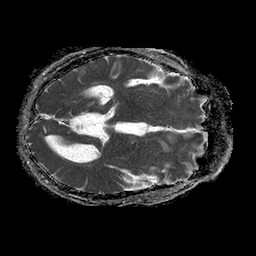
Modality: ADC
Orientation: axial
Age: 65
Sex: male
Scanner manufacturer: philips
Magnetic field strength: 1.5 T
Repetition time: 4.6 s
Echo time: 0.08517 s